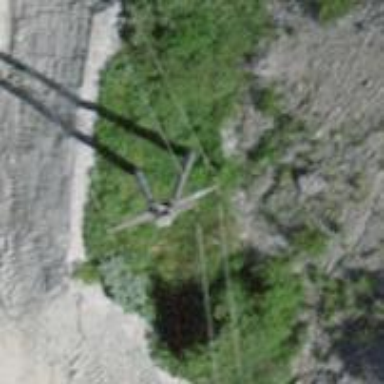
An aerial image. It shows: Power tower.